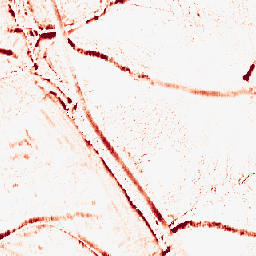
Category: morphological
Decomposition family: morphological_ellipse
Decomposition parameters: operation: opening
width: 10
height: 5
Upsampling method: nearest
Upsampling parameters: scale: 8
Upsampling scale: 8